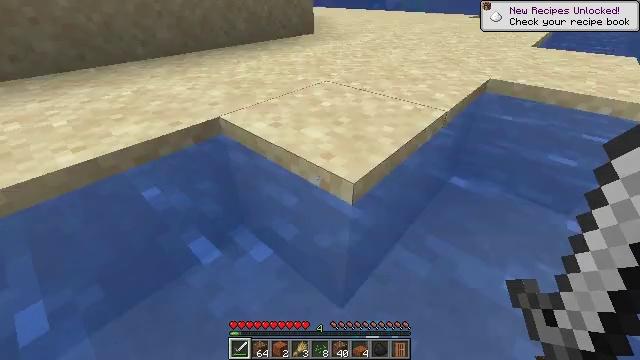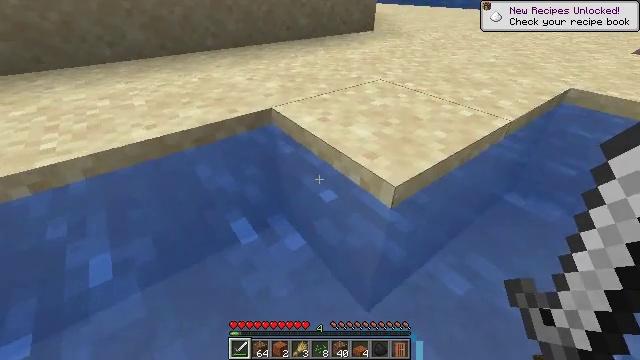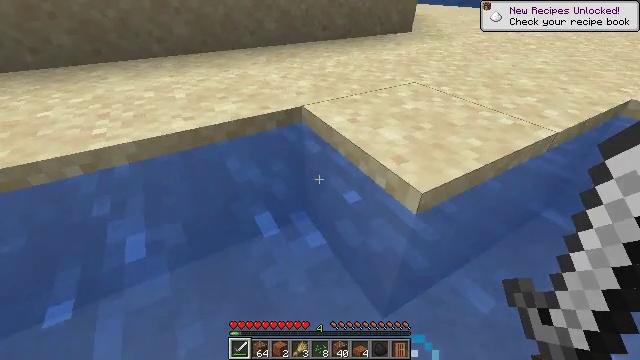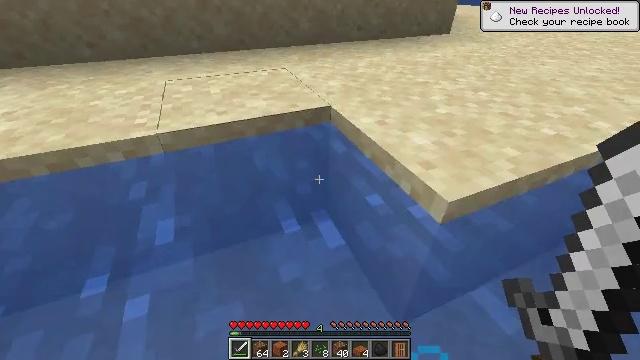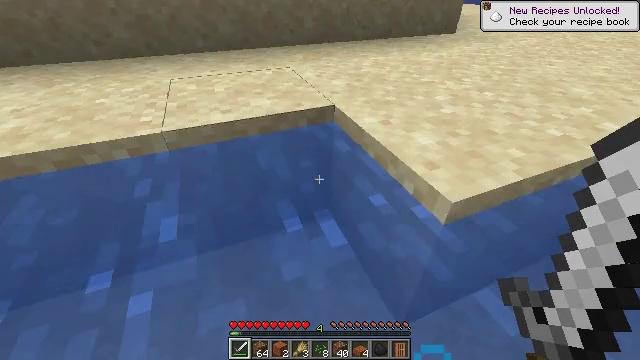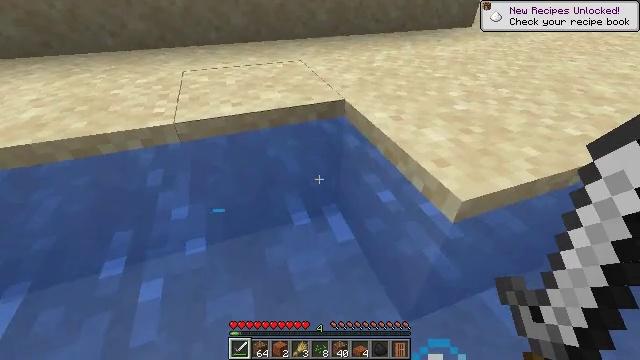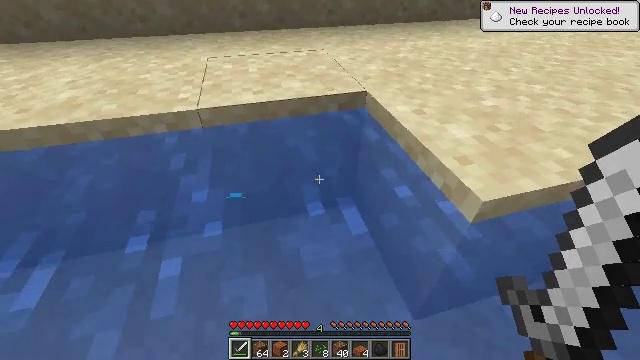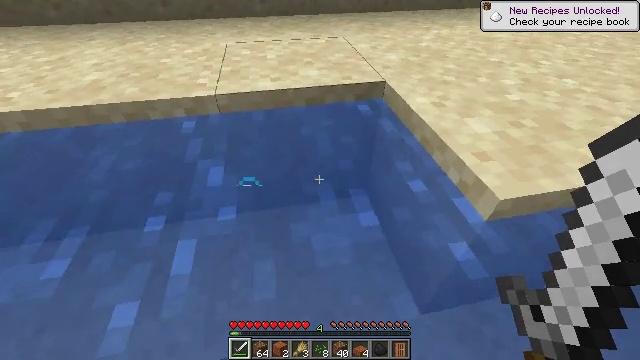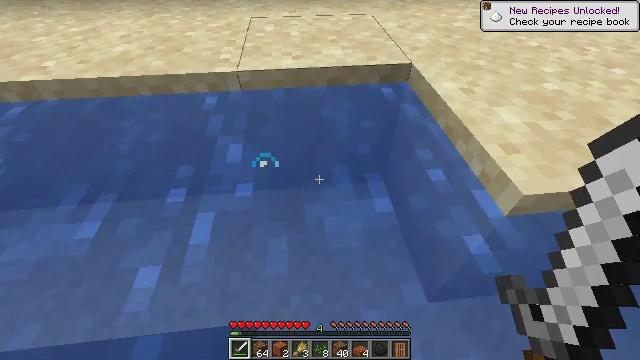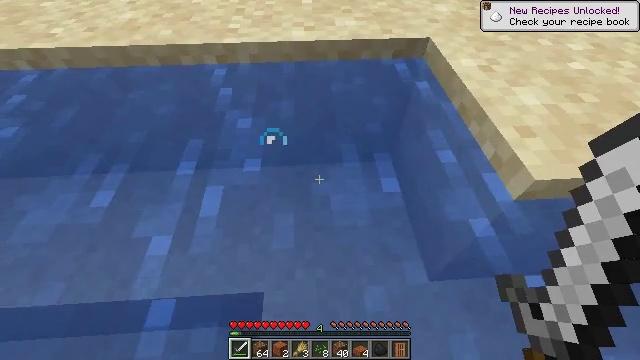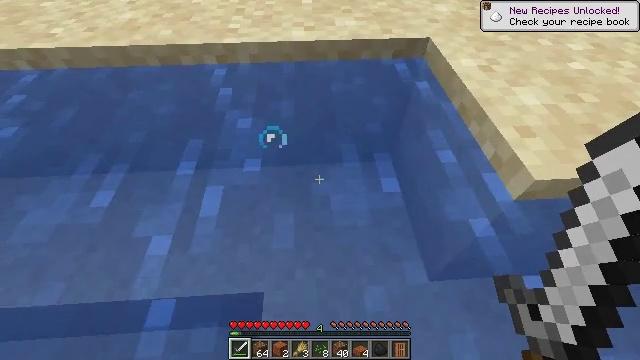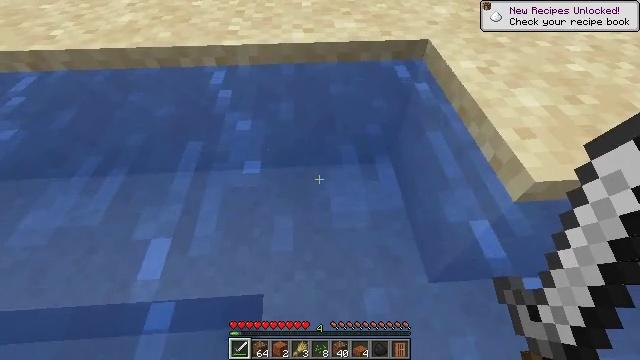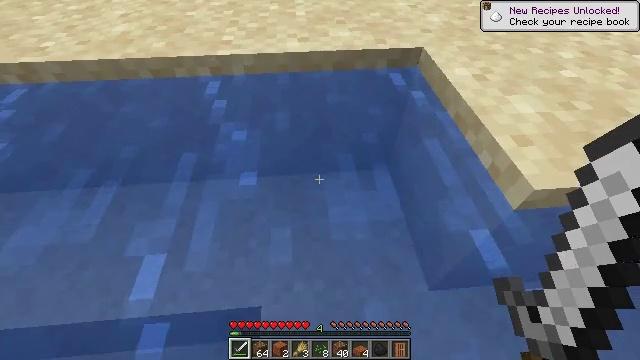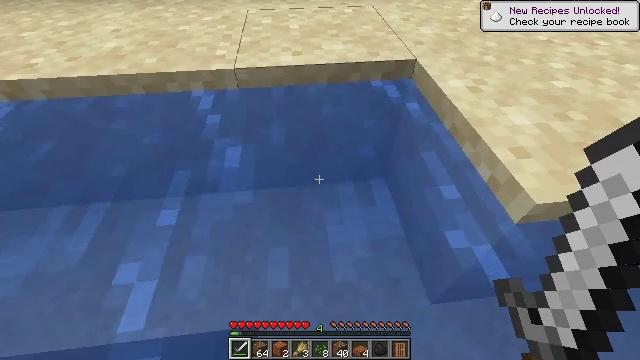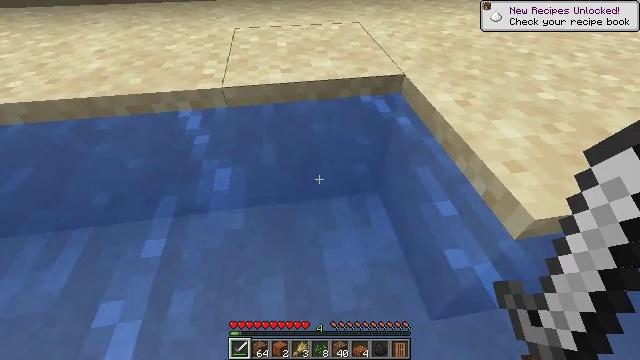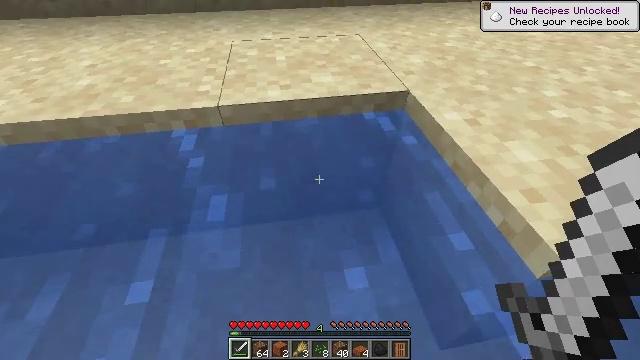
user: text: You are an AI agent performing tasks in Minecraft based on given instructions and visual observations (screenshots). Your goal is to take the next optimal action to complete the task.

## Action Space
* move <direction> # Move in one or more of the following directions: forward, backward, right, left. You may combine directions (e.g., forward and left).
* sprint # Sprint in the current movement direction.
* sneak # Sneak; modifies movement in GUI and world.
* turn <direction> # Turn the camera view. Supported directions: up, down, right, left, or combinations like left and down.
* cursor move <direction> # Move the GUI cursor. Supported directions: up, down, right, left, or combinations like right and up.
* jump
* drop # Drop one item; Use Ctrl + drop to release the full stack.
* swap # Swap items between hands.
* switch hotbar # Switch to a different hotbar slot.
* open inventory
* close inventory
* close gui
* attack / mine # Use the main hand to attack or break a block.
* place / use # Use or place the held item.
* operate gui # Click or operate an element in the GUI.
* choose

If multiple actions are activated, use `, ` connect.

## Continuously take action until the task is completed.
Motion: motion action
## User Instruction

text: Break the sugar cane.
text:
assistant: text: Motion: turn left
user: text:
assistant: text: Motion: turn left
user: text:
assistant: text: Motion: turn left
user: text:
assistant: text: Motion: no_op
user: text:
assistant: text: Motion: turn left and down
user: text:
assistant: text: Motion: turn left and down
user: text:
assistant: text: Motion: turn left and down
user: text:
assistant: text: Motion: turn left and down
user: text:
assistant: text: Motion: turn left and down
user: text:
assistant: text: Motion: no_op
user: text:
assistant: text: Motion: move forward
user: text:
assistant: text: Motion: move forward, turn right and up
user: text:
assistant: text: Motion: move forward, turn right and up
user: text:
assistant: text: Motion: move forward, turn right and up
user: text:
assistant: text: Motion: move forward, turn up
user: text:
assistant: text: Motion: move forward, turn right and up
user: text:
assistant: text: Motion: move forward
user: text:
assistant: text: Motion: move forward
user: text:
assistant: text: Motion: move forward
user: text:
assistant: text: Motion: move forward, jump
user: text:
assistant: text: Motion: move forward, jump
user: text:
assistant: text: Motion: move forward, jump
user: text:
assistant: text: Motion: move forward, jump
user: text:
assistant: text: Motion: move forward, jump
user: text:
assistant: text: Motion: move forward, jump
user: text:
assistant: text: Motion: move forward, jump
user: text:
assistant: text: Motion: move forward, jump
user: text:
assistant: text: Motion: move forward, turn right and up, jump
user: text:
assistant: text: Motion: move forward, turn right and up, jump
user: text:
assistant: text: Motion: move forward, turn up, jump